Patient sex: M
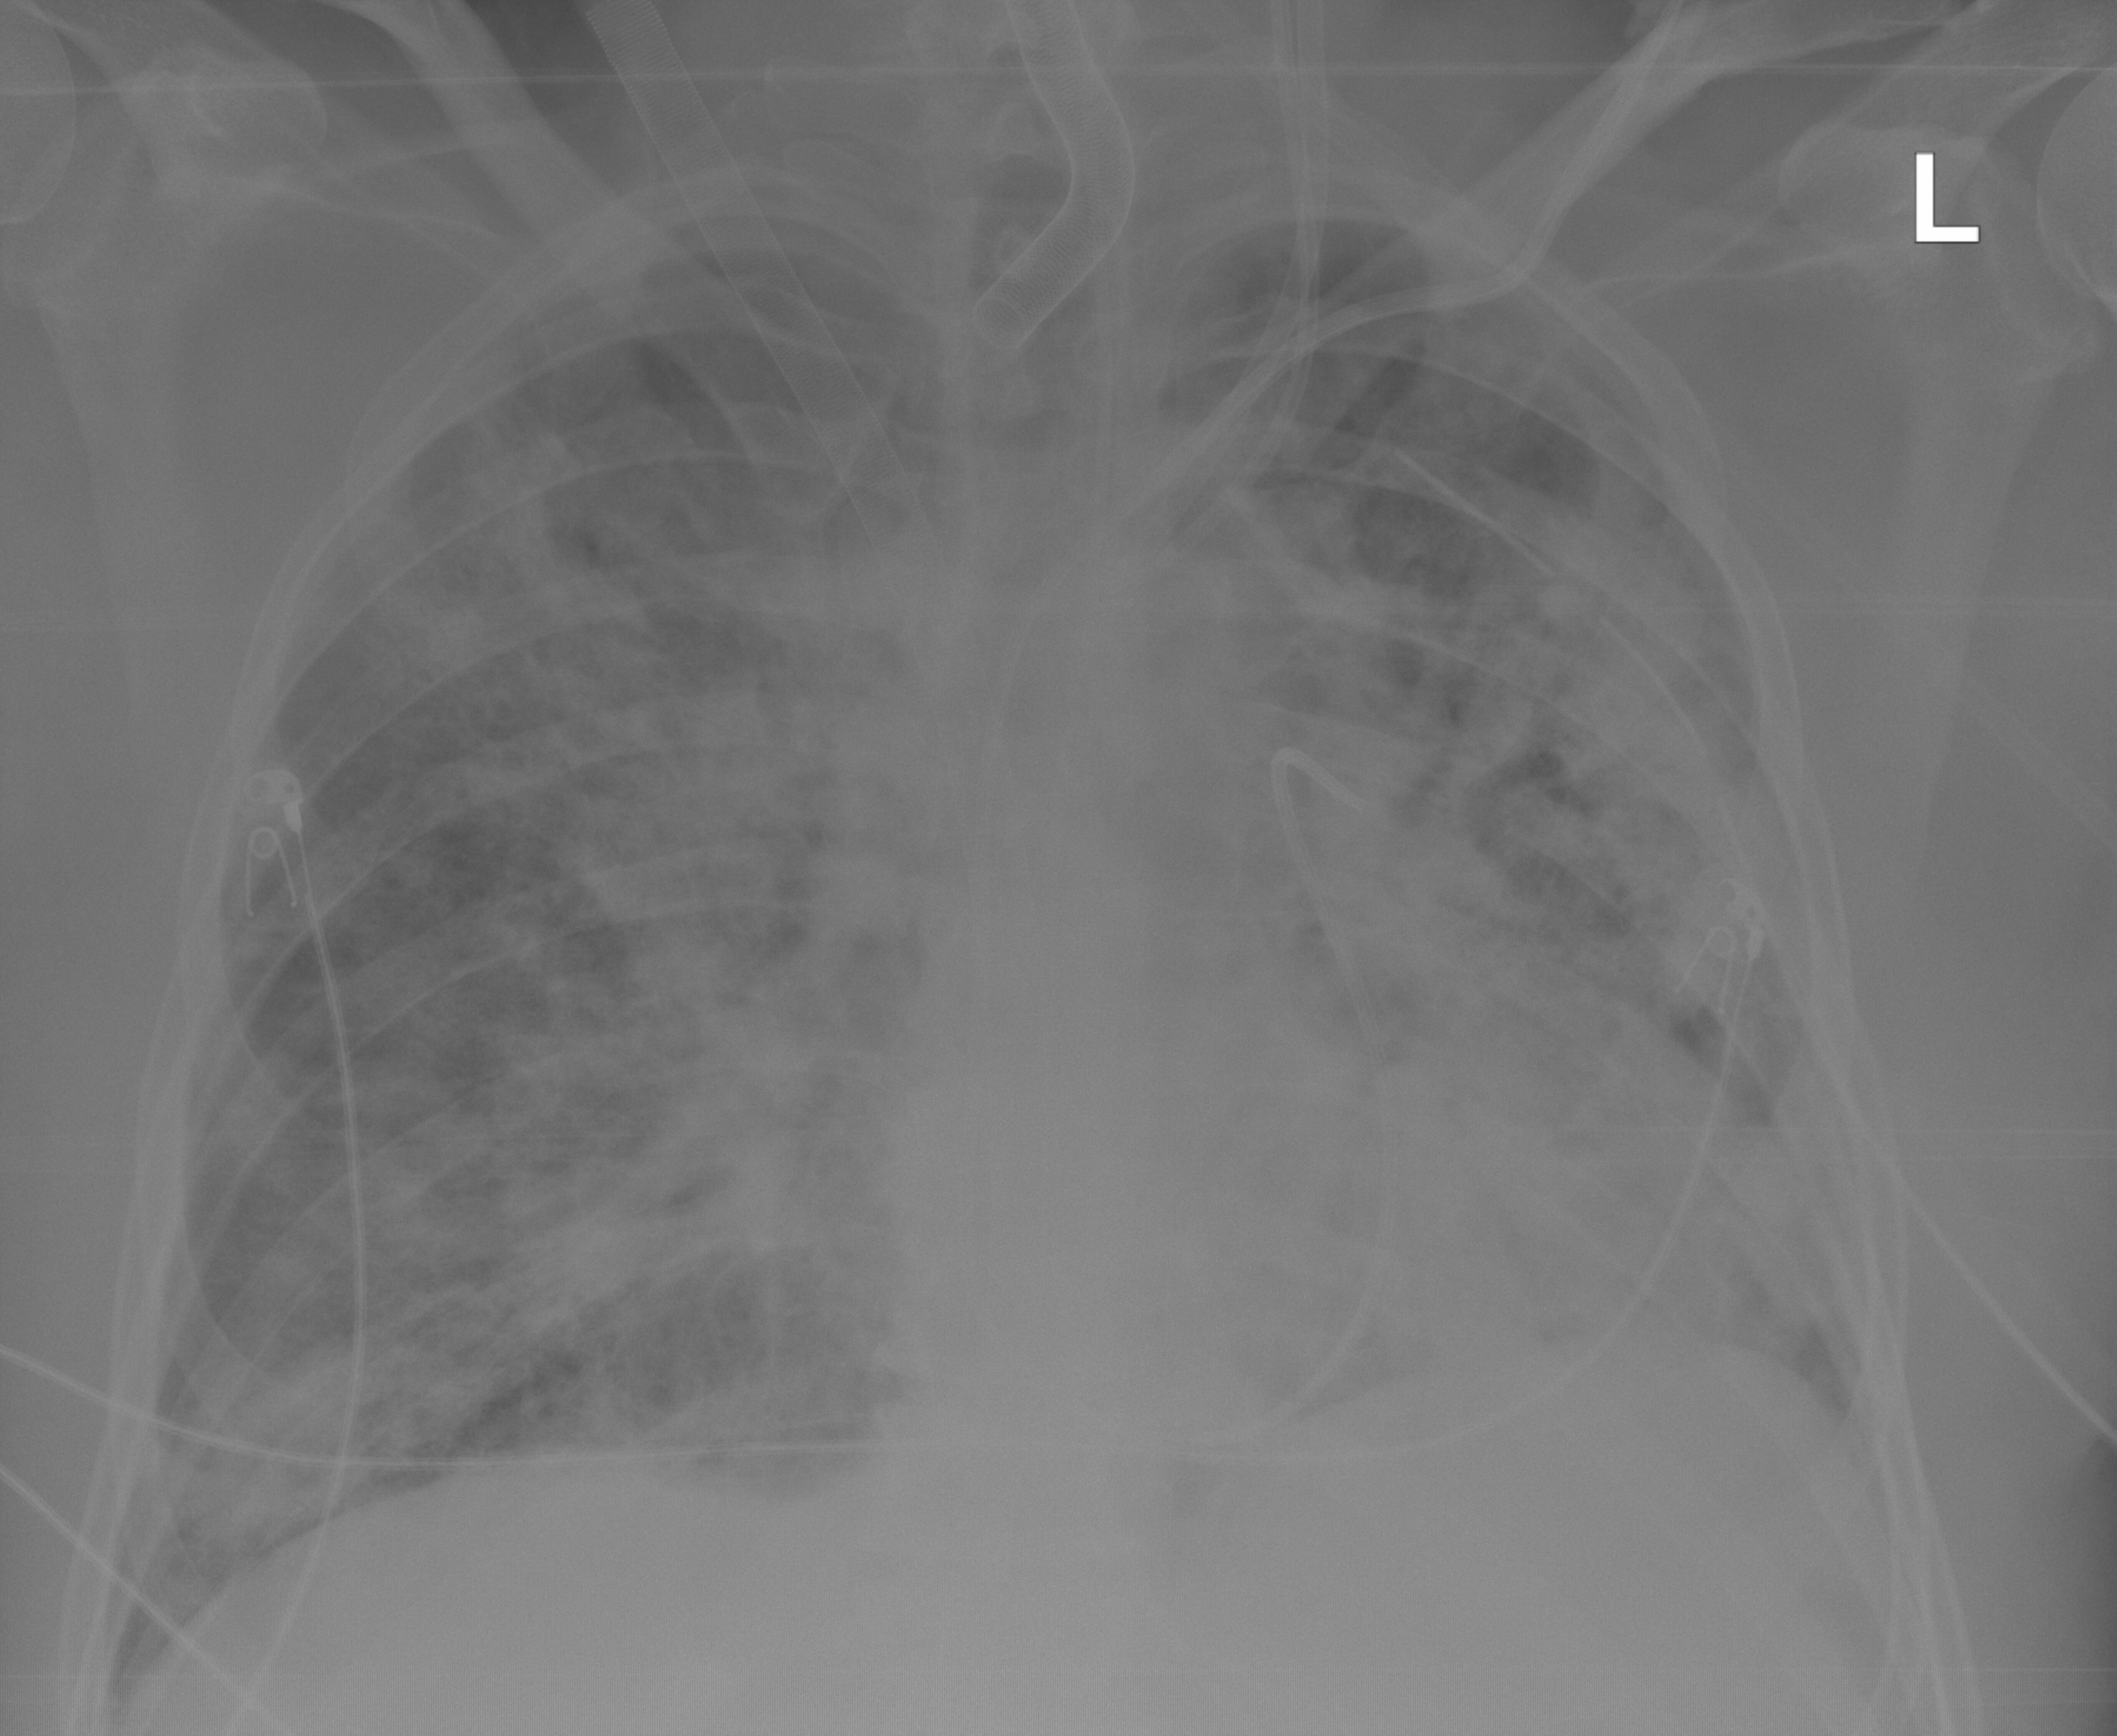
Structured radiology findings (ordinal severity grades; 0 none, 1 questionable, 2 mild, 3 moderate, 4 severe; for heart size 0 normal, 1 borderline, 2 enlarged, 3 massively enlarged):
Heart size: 1
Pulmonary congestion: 0
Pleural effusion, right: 0
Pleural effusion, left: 2
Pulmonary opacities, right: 4
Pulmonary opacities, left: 4
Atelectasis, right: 3
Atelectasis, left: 3